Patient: sex M, age 85
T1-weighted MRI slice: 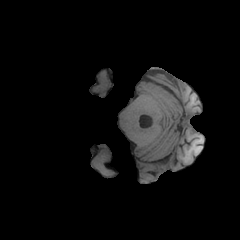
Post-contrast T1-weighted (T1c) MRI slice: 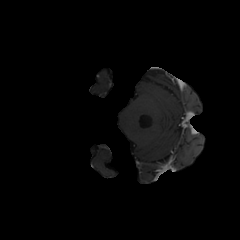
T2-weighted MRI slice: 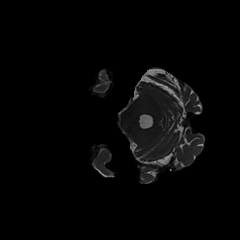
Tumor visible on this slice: no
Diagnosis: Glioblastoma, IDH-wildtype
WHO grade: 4